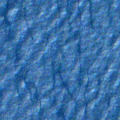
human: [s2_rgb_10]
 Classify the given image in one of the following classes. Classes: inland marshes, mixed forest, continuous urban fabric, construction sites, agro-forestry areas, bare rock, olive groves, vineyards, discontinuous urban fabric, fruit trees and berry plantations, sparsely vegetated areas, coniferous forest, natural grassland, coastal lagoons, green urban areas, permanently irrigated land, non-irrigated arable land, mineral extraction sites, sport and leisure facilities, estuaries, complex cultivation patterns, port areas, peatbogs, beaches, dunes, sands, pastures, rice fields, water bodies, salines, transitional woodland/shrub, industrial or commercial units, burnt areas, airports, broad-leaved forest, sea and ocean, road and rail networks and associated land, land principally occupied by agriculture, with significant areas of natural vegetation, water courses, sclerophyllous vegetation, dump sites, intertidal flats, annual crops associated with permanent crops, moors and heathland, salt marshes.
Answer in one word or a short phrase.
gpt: sea and ocean